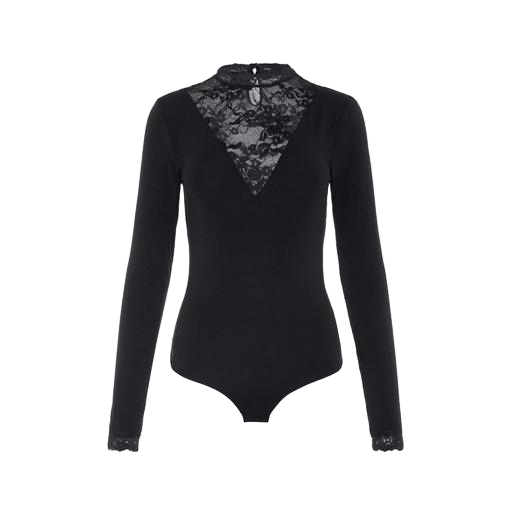
black mira cape-effect bodysuit, black eliza long-sleeved top, black plunge bodysuit, white background